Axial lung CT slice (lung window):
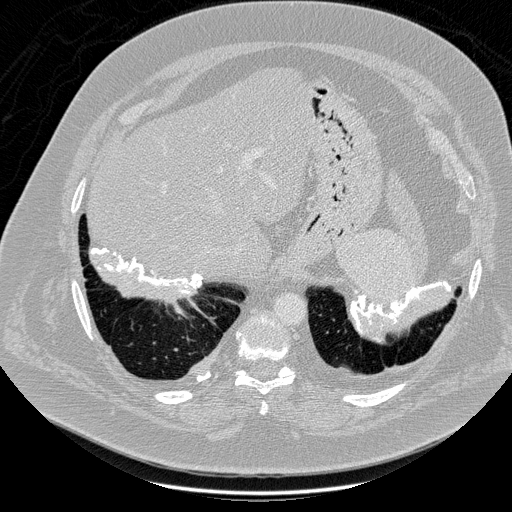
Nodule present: no